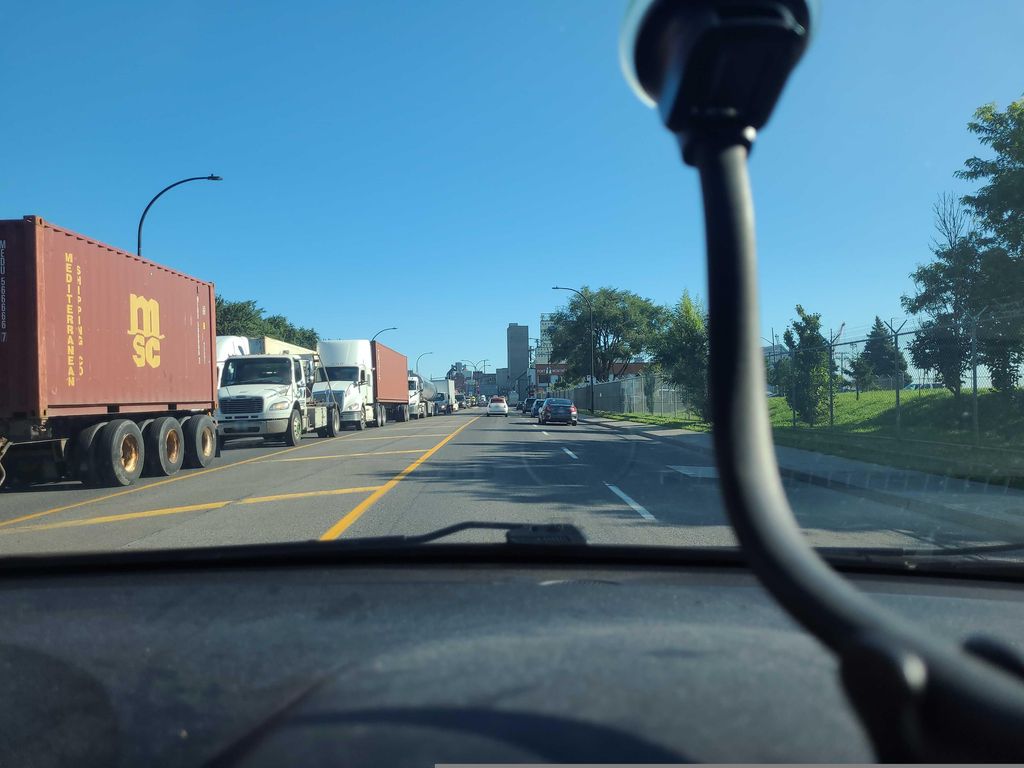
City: montreal